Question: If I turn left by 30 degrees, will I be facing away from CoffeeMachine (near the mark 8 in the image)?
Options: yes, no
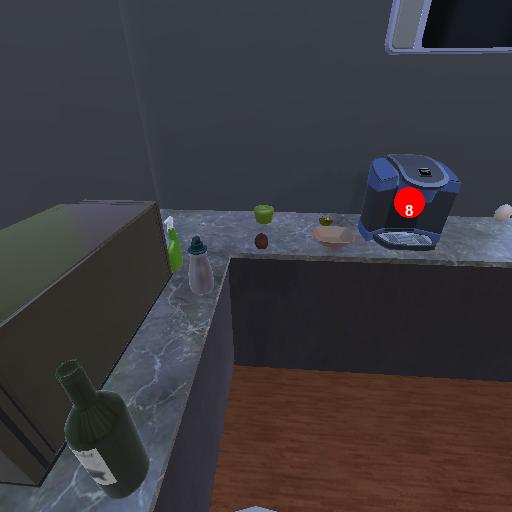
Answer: yes